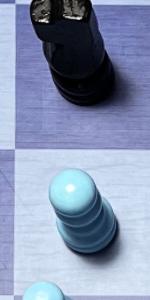
Label: Pawn_White